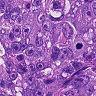
Metastatic tissue present: yes